Question: I am trying to create the bundle.js with the help of browserify but its givng me error :
'''
npm WARN invalid config registry="app/main:app"
npm WARN invalid config Must be a full url with 'http://'
'''
This is the command i am trying to hit
'''
$ browserify -r ./app/main:app > static/bundle.js
'''
This is my folder structure.

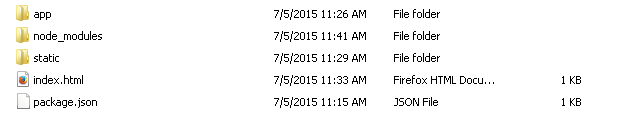
Answer: browserify requires a javascript file as an entry point. So it should look like this:
'''
browserify app/main.js > static/bundle.js
'''